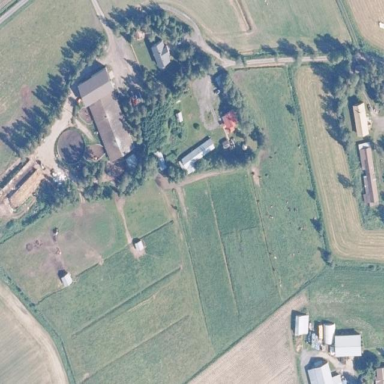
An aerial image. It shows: Farmyard area.